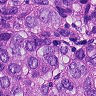
Metastatic tissue present: yes